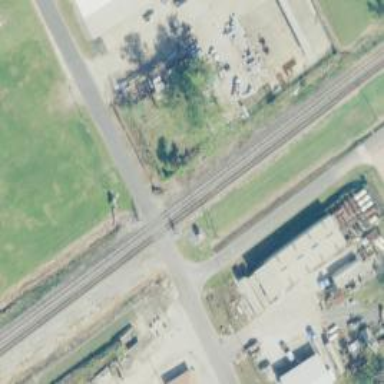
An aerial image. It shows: Railway level crossing.